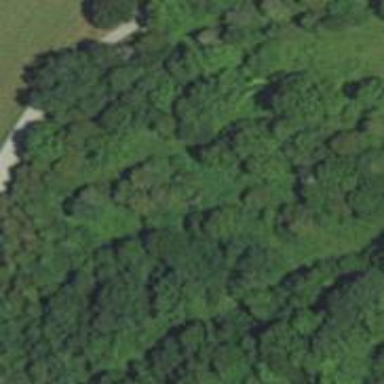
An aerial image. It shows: Beautiful woodland area.